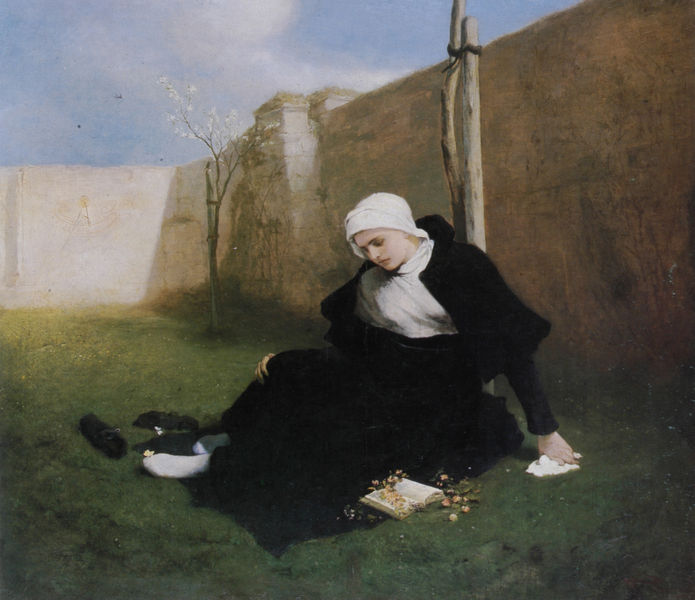
Titel: Die Nonne im Klostergarten
Künstler: Gabriel Cornelius von Max
Standort: Hamburg
Institution: Kunsthalle
Schlagwörter: baum, blau, blätter, dunkel, hand, himmel, schatten, umhang, weiß, wolken, bäume, gelb, grün, mädchen, ocker, sitzen, abend, blume, blumen, braun, busen, frau, hut, kleid, licht, orange, schwarz, ölbild, blüte, blüten, dame, gras, rasen, rose, rosen, schal, tuch, wiese, wolke, haube, mütze, bibel, falten, gesicht, trauer, portrait, porträt, ast, baumstamm, morgen, natur, stamm, strauch, boden, gewand, mantel, pflanzen, traurig, stock, garten, bäumchen, ruhe, schuhe, stab, mast, mauer, hof, füsse, lehnen, kopftuch, lesen, melancholisch, socken, strumpf, nachdenklich, gedanken, stola, fallen, frühling, pfosten, blühen, blütenblätter, strümpfe, stütze, buch, denken, kloster, pfahl, geld, weinen, nonne, habit, schuh, schwester, kranz, stift, tracht, taschentuch, andacht, knieen, stadtmauer, viereckig, heilige, anlehnen, heilig, erschöpft, fdgh, fort, gfhjhgj, hgjk, klostermauer, nonnne, sdfg, stamm holz, tzjz, zuku, ausruhen, kirschbaum, kirsche, münze, verzweifelt, geischt, münzen, hildegard, sonnenuhr, buc, jimmel, ut, ht